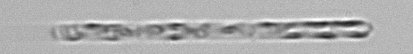
Label: Cerataulina_pelagica